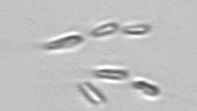
Label: Dinobryon